Field crop: maize
Growth stage: 2
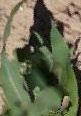
Species: maize